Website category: jobs
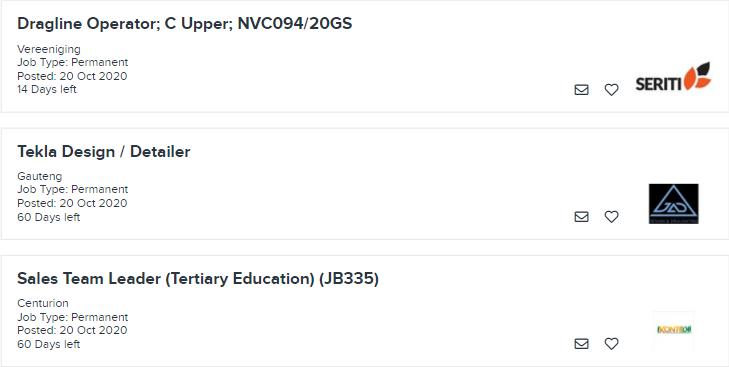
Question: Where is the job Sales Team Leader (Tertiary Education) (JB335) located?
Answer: Centurion

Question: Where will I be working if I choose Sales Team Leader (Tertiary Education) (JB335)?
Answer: Centurion

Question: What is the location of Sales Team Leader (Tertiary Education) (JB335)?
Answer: Centurion

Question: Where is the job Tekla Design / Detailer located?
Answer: Gauteng

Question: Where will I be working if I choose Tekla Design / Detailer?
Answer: Gauteng

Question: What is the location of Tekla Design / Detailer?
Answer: Gauteng

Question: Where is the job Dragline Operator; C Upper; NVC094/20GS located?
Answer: Vereeniging

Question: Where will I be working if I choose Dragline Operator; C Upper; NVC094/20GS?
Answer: Vereeniging

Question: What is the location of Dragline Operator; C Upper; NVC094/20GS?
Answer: Vereeniging

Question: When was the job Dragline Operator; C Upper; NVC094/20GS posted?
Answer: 20 Oct 2020

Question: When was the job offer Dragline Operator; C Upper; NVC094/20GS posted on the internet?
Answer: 20 Oct 2020

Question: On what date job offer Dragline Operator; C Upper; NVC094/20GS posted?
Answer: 20 Oct 2020

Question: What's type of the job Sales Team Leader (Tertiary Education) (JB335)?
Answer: Job Type: Permanent

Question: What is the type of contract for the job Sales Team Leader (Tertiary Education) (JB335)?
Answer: Job Type: Permanent

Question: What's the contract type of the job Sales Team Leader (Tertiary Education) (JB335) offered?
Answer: Job Type: Permanent

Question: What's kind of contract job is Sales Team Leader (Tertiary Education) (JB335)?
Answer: Job Type: Permanent

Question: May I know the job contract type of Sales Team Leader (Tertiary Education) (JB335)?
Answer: Job Type: Permanent

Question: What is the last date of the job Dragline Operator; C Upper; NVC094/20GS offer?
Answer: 14 Days left

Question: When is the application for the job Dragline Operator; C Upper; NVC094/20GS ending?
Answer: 14 Days left

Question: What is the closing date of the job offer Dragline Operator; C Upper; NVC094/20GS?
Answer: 14 Days left

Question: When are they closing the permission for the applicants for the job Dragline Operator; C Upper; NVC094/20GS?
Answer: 14 Days left

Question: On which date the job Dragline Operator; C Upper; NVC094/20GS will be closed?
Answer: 14 Days left

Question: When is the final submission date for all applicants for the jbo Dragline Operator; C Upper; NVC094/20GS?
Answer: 14 Days left

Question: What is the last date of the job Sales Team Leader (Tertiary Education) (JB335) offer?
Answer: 60 Days left

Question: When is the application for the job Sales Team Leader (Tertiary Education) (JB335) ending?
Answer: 60 Days left

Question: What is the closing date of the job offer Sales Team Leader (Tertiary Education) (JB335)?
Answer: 60 Days left

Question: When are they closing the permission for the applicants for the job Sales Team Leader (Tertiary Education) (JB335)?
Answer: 60 Days left

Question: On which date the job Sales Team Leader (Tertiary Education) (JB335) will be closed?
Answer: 60 Days left

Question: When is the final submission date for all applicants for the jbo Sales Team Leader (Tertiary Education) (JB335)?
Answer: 60 Days left

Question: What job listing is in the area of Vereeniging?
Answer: Dragline Operator; C Upper; NVC094/20GS

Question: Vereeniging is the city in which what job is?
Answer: Dragline Operator; C Upper; NVC094/20GS

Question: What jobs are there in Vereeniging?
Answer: Dragline Operator; C Upper; NVC094/20GS

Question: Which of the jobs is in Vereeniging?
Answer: Dragline Operator; C Upper; NVC094/20GS

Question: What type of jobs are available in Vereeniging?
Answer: Dragline Operator; C Upper; NVC094/20GS

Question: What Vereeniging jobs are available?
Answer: Dragline Operator; C Upper; NVC094/20GS

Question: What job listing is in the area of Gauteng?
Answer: Tekla Design / Detailer

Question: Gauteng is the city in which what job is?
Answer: Tekla Design / Detailer

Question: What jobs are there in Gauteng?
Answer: Tekla Design / Detailer

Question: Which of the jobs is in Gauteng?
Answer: Tekla Design / Detailer

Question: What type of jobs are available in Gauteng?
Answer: Tekla Design / Detailer

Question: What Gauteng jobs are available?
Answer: Tekla Design / Detailer

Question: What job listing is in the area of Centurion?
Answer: Sales Team Leader (Tertiary Education) (JB335)

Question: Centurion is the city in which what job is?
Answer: Sales Team Leader (Tertiary Education) (JB335)

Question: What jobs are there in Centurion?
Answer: Sales Team Leader (Tertiary Education) (JB335)

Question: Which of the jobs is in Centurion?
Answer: Sales Team Leader (Tertiary Education) (JB335)

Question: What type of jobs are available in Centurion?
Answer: Sales Team Leader (Tertiary Education) (JB335)

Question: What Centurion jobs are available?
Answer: Sales Team Leader (Tertiary Education) (JB335)